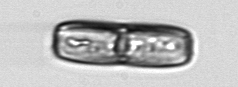
Label: Ephemera